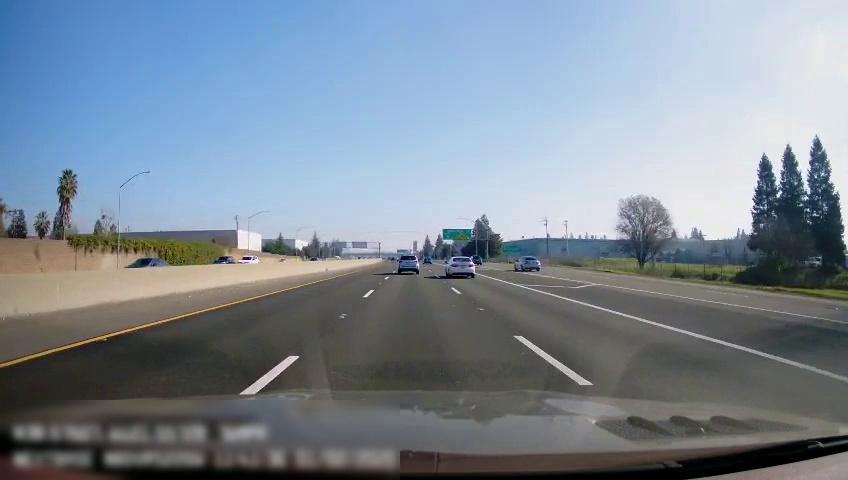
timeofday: Day
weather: Sunny
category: Vehicles | Car
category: Vehicles | SUV
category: Vehicles | SUV
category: Drivable Space
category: Vehicles | SUV
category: Vehicles | Car
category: Vehicles | Car
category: Vehicles | SUV
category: Lanes | Current Lane
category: Lanes | Current Lane
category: Lanes | Current Lane
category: Lanes | Alternate Lane
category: Lanes | Alternate Lane
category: Lanes | Alternate Lane
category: Traffic | Signs
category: Traffic | Signs
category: Traffic | Signs
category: Traffic | Signs